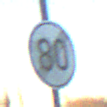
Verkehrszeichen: EndeGeschwindigkeit80
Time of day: SunriseSunset
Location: Outdoor (Nature)
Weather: Clear
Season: Winter
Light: Natural